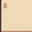
Piece: xx